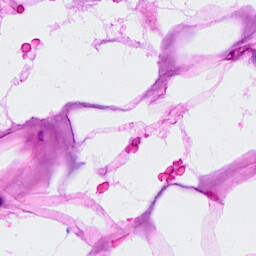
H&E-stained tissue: Breast